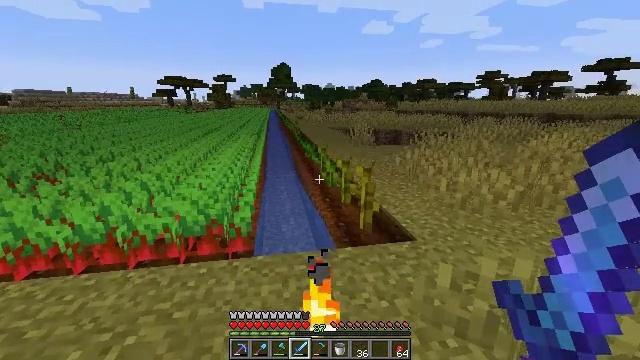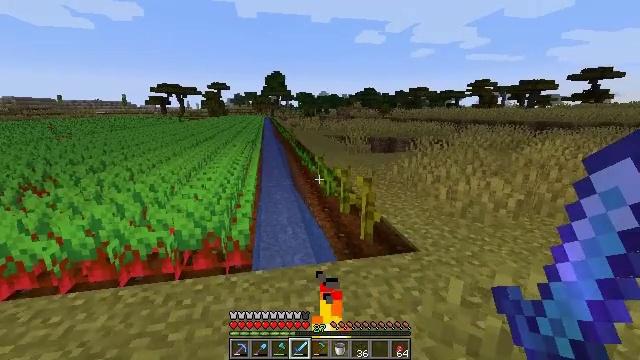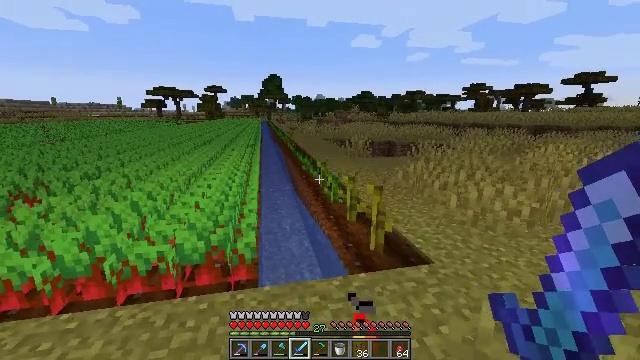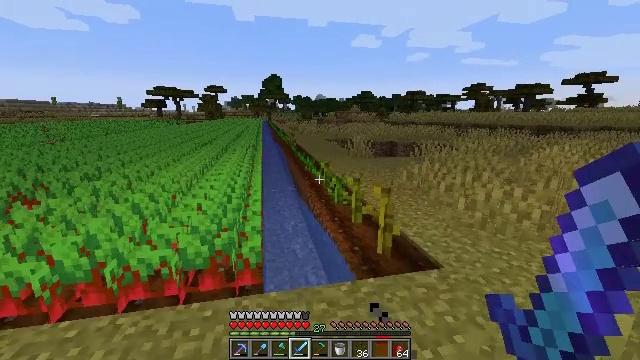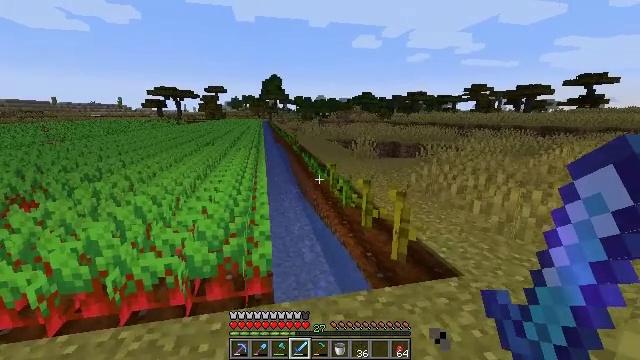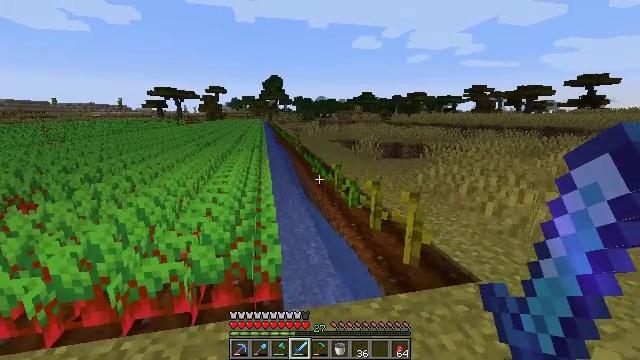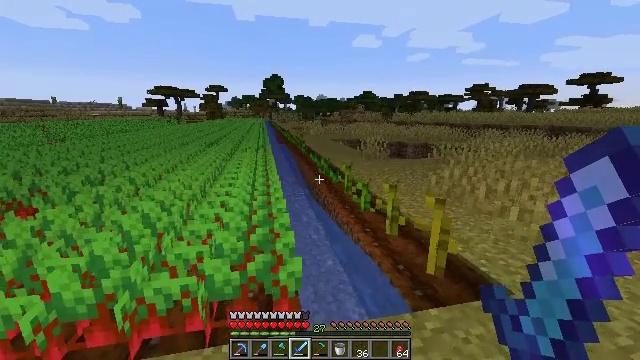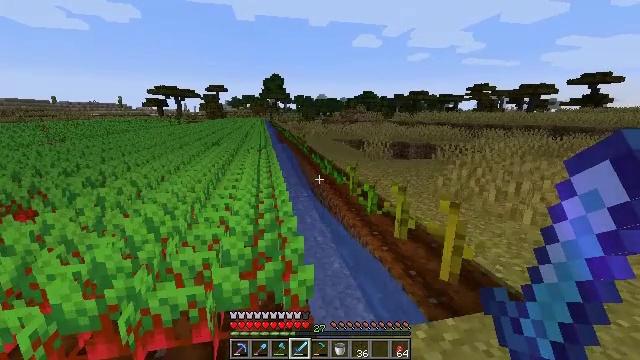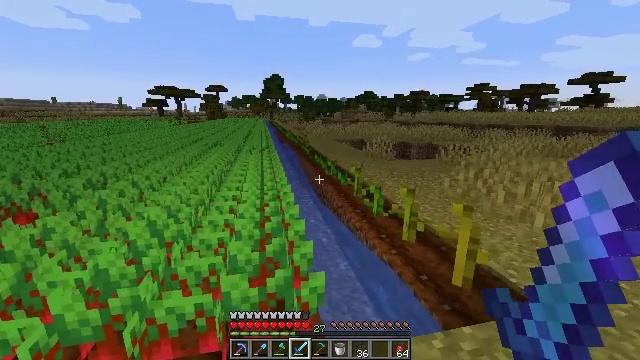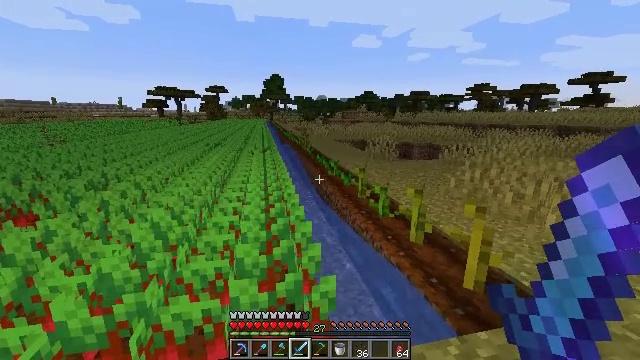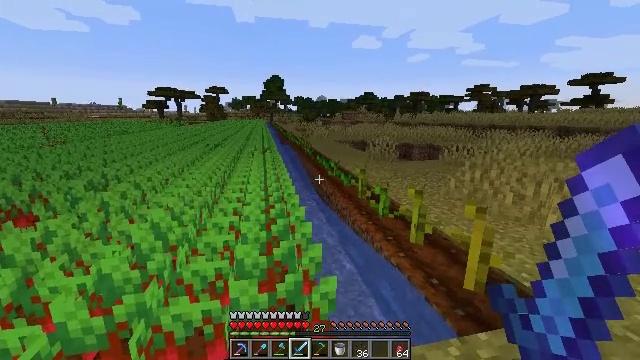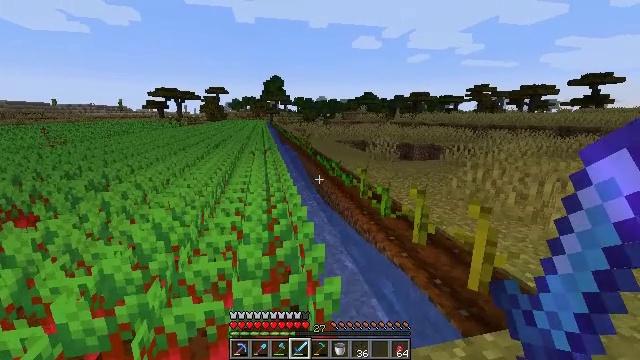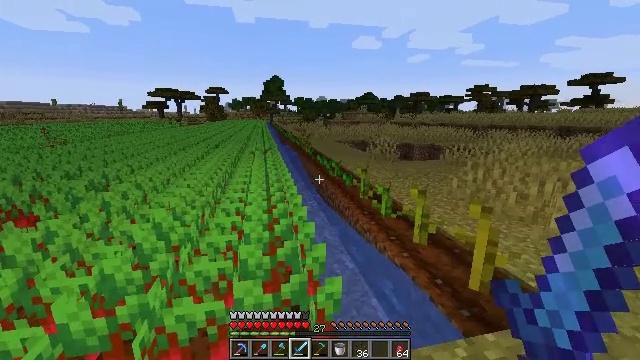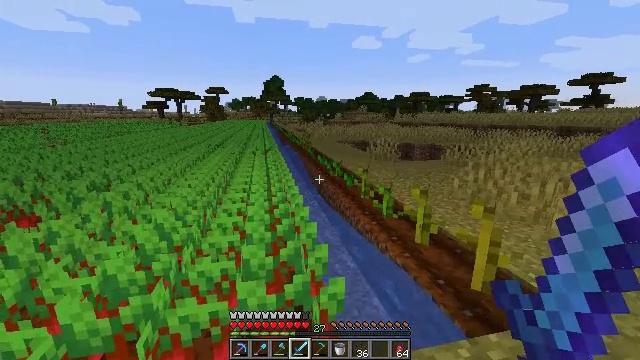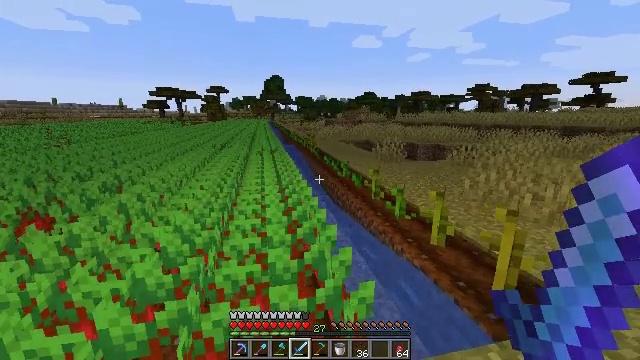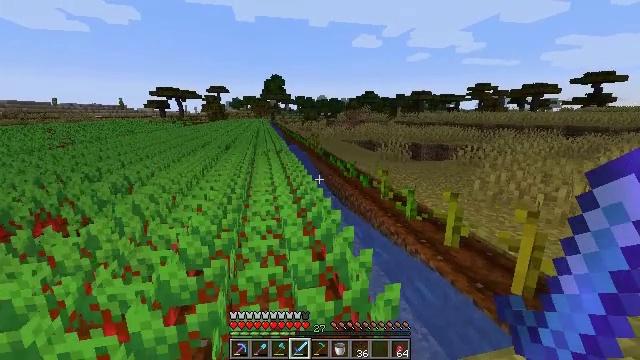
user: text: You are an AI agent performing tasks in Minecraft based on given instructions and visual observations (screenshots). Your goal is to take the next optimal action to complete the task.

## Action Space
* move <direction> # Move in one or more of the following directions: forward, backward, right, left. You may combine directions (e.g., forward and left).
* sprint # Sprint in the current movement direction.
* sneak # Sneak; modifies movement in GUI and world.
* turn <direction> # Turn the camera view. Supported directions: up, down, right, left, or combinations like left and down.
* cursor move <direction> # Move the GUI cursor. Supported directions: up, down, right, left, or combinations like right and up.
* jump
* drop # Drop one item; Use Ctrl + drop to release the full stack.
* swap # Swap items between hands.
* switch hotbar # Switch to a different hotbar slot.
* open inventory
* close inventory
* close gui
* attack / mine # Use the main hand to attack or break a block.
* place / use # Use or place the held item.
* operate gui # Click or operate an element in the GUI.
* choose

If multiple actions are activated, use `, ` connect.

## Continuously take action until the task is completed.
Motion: motion action
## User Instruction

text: Break the melon to get slices.
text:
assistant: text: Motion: move forward and move left, turn right and up
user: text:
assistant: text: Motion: move forward and move left
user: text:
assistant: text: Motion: move forward and move left
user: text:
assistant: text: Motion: move forward and move left
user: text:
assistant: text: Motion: move forward and move left
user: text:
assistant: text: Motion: move forward and move left
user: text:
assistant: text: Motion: no_op
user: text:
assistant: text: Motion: no_op
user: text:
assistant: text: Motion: no_op
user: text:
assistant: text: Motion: no_op
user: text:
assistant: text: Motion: no_op
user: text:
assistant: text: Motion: no_op
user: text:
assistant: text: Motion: move left
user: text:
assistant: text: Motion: move left
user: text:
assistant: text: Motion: move left
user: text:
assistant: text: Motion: move left
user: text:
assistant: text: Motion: move left
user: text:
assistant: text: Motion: move left
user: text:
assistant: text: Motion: move left
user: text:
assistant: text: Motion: move left
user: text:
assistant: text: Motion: move left
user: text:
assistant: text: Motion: move left
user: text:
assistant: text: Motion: move left
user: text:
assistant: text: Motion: move left
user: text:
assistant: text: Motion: move left
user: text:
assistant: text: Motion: move left
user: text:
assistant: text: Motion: move left
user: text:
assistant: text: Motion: move left
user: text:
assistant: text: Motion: move left
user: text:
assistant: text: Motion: move left